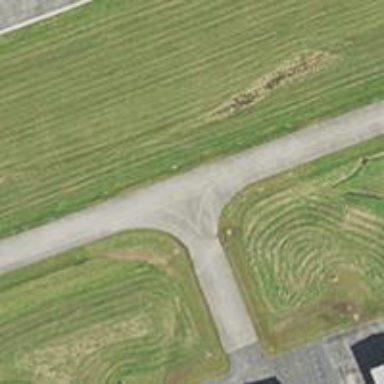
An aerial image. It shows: Image of taxiway at airport.